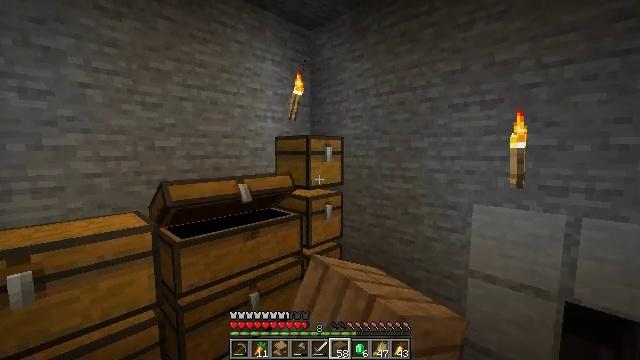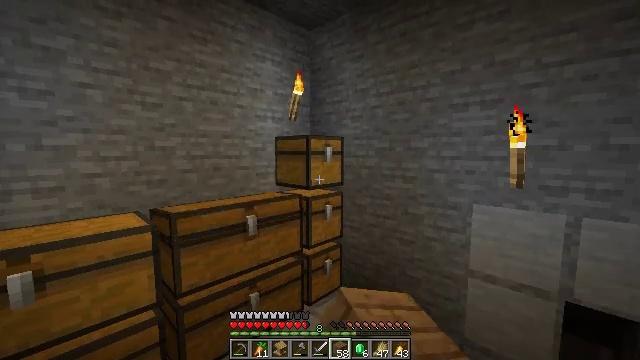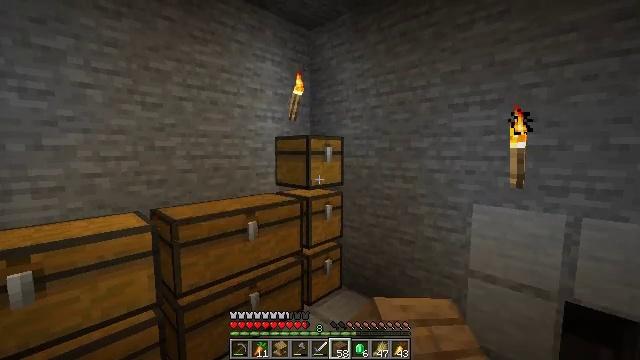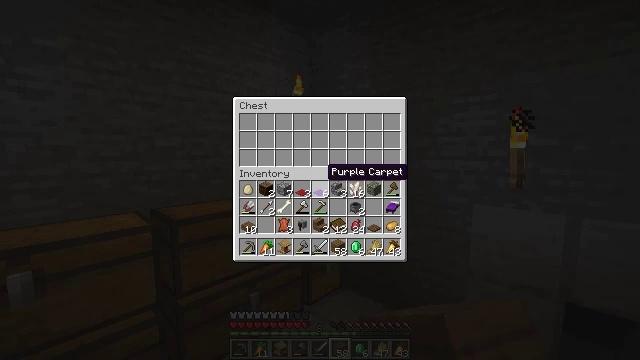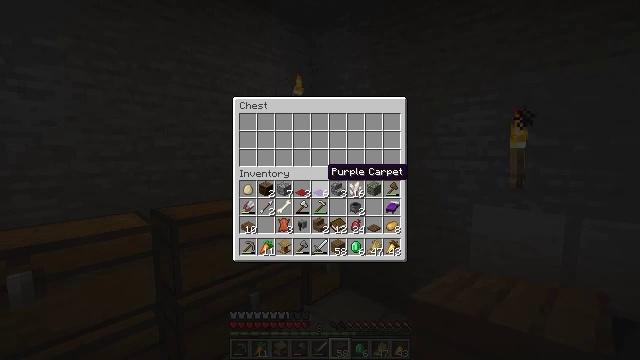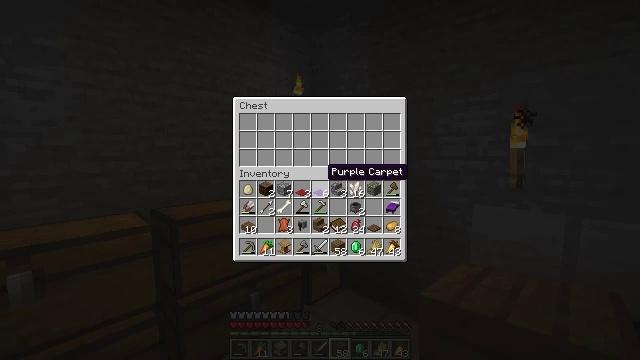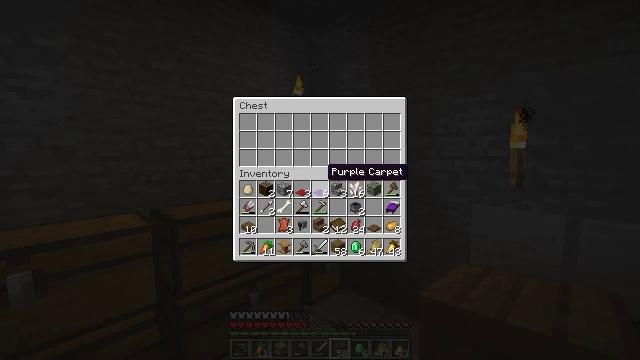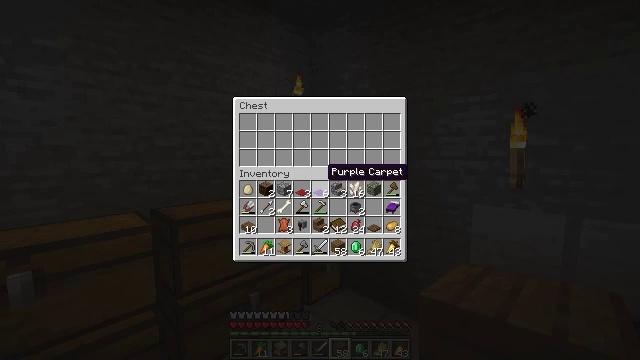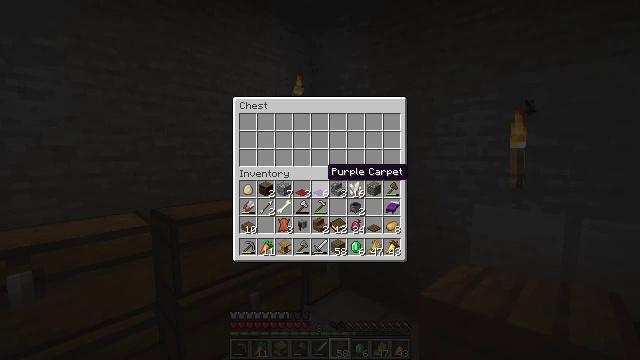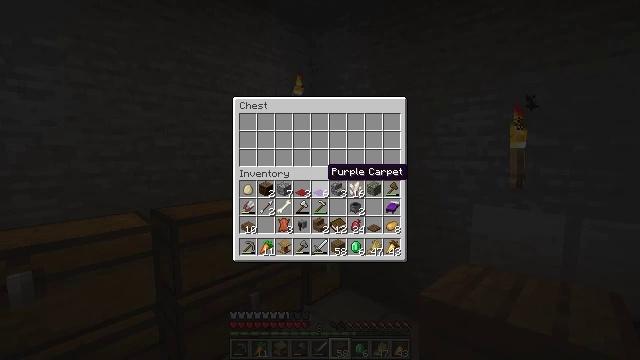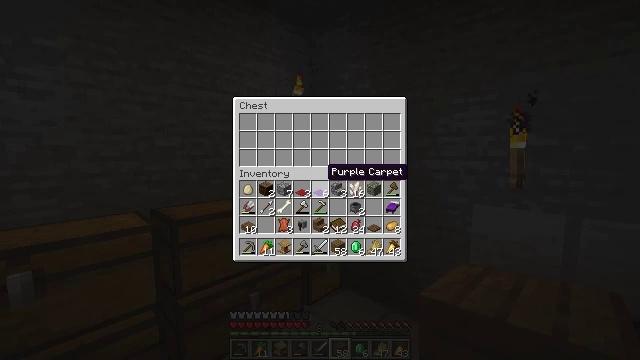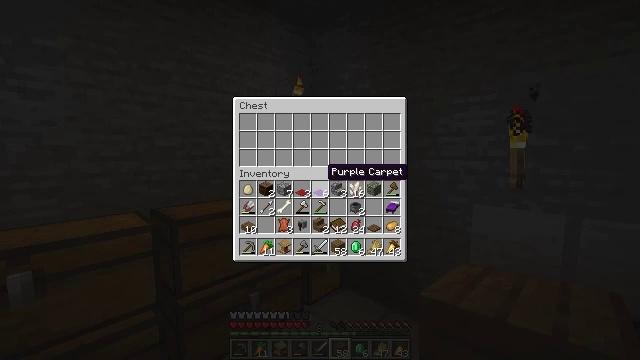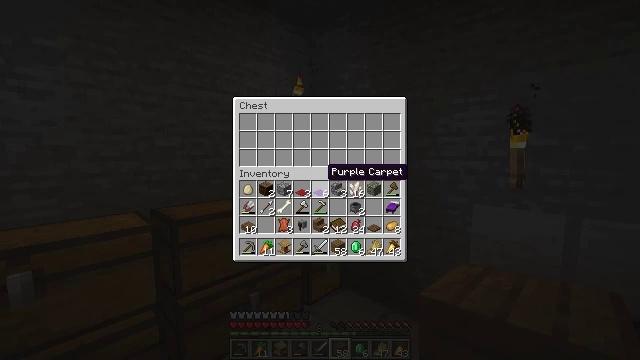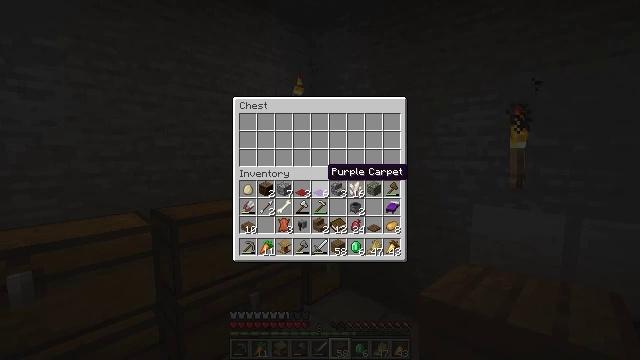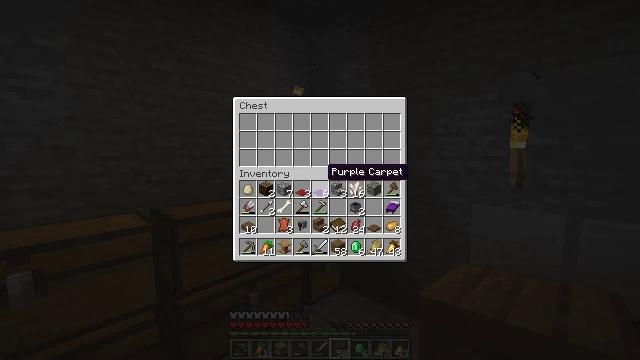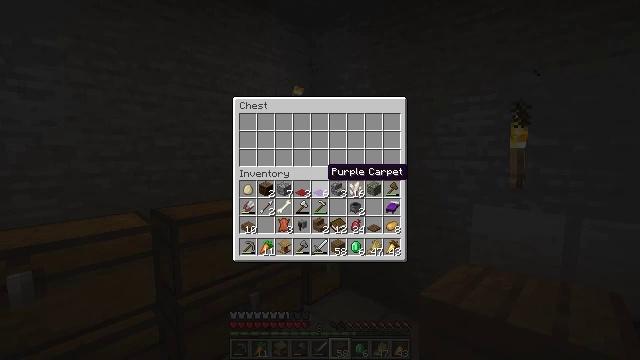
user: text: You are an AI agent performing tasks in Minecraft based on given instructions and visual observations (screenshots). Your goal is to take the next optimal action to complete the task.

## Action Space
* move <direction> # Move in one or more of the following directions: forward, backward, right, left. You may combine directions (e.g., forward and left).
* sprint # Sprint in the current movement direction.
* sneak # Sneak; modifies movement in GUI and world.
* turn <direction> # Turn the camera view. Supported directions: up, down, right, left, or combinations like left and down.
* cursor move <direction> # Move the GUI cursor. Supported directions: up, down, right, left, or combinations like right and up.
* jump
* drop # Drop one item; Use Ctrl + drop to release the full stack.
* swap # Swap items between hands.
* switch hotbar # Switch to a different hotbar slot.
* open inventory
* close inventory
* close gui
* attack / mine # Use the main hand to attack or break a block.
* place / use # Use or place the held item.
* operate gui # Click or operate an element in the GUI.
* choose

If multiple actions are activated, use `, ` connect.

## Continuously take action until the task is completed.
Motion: motion action
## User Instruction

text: Attack bamboo to gather it.
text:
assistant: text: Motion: no_op
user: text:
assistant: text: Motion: no_op
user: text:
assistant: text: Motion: no_op
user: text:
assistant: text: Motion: no_op
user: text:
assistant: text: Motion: no_op
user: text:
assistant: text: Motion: no_op
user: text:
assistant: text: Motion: no_op
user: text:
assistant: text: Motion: no_op
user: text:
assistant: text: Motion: no_op
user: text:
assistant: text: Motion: no_op
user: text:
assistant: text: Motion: no_op
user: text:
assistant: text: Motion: no_op
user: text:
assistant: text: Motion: no_op
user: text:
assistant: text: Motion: no_op
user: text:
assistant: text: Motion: no_op
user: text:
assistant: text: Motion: no_op
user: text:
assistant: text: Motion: no_op
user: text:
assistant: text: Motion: no_op
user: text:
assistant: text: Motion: no_op
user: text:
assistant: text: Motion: no_op
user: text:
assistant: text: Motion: no_op
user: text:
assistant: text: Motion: turn down
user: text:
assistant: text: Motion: turn down
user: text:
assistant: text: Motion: no_op
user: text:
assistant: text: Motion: no_op
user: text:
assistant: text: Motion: turn down
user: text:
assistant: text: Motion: no_op
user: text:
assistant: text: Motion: no_op
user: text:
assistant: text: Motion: use / place
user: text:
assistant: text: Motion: use / place